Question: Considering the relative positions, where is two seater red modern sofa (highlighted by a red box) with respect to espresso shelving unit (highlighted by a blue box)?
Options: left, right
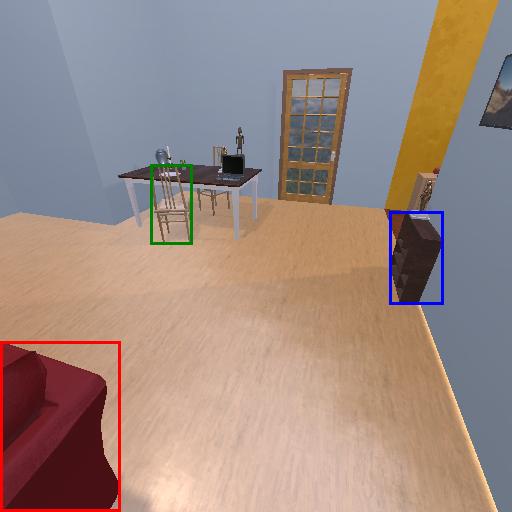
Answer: left